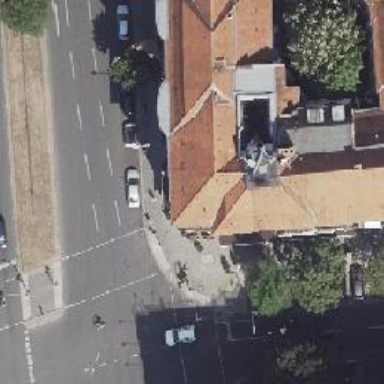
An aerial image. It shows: Restaurant.